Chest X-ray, PA view. Patient: 56 years old, sex M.
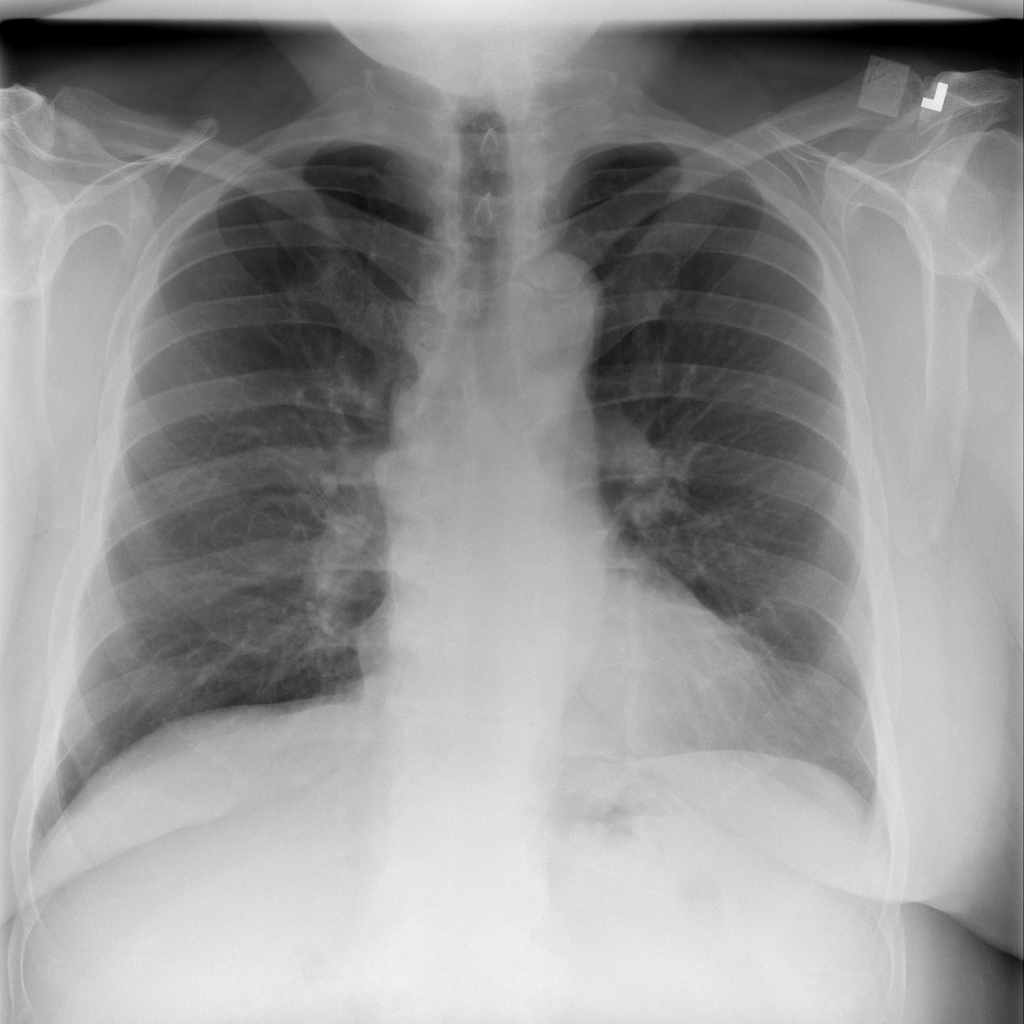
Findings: No Finding